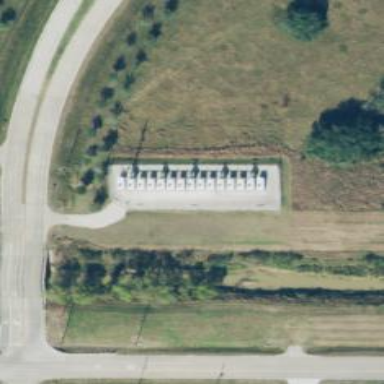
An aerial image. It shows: Generator for power supply.